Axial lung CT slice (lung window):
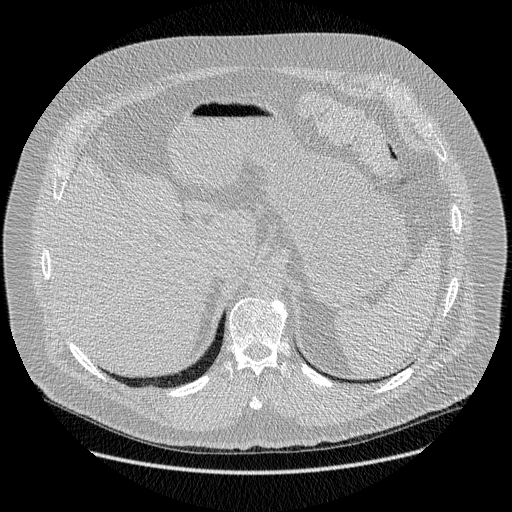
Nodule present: no